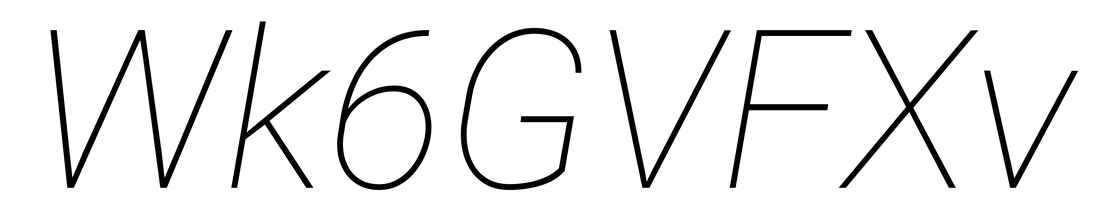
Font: Roboto-Italic_Thin_Italic